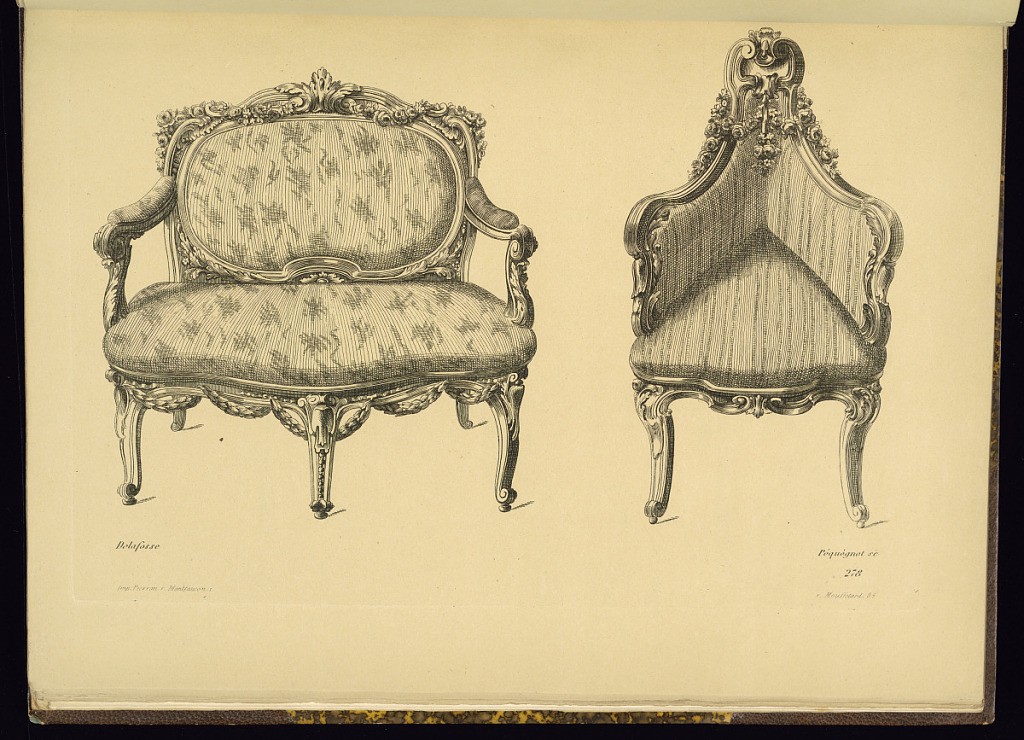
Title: Two Designs for Chairs
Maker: Jean-Charles Delafosse, French, 1734 – 1789
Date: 1862
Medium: Etching on paper
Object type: Print
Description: Two designs for upholstered armchairs with sculpted frames featuring festoons of flowers, scrolling leaves, festoons of laurel leaves, c-scrolls, fleurons, and cabriole legs. The chair to the left is in the shape of a corner. The plate is signed with the printmaker, publisher, and original designer, and numbered.